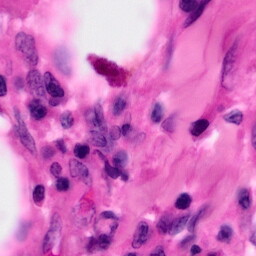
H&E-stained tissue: Pancreatic